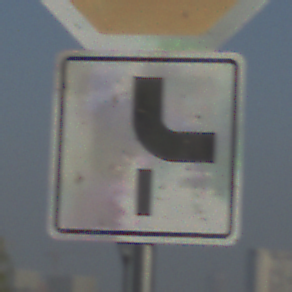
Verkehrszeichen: VerlaufVorfahrtsstrasse10
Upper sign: Stop
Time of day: SunriseSunset
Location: Outdoor (Urban)
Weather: Clear
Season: NotSpecified
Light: Natural